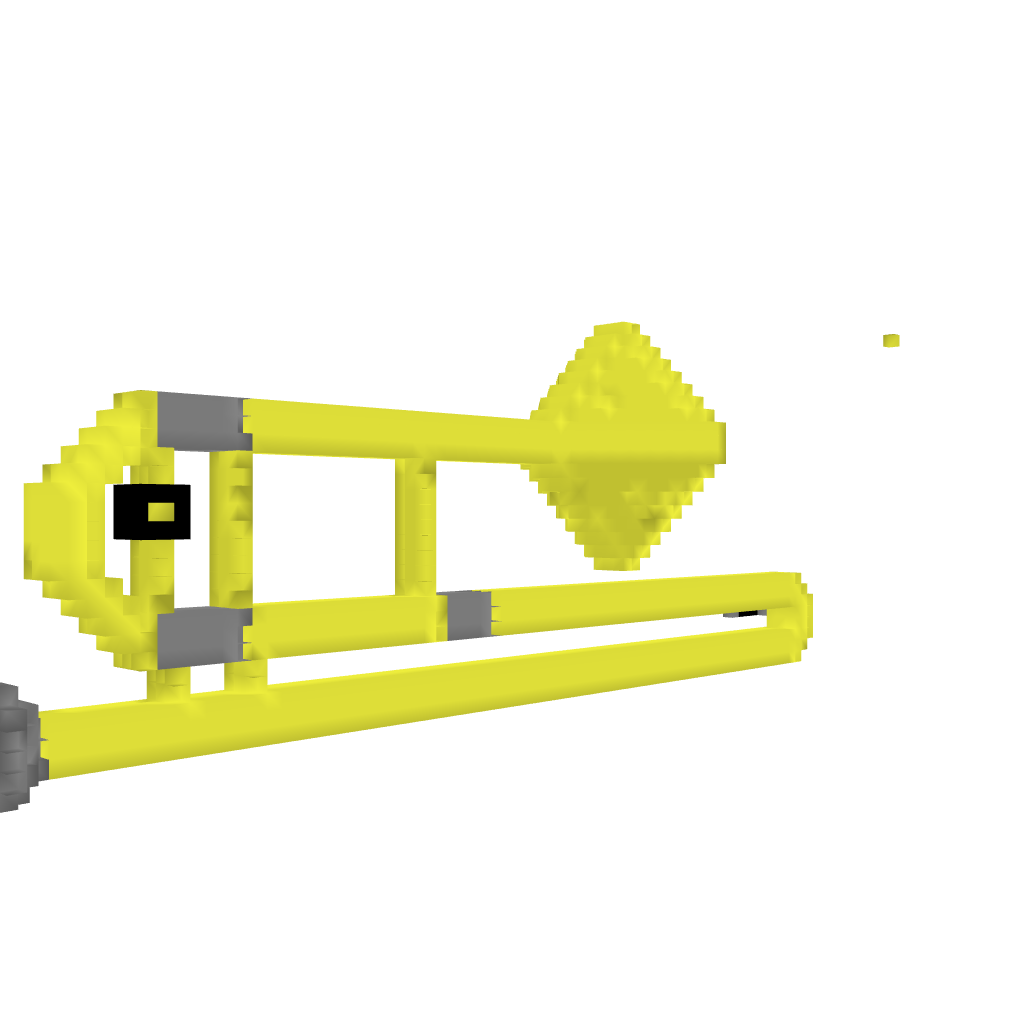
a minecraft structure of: Trombone - By Cybersneeze high quality